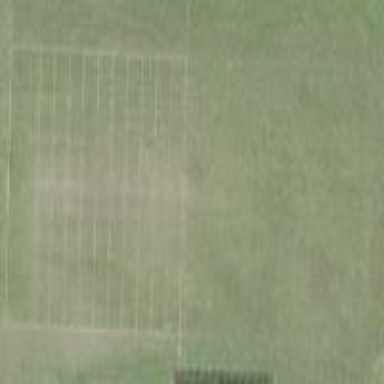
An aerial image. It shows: Soccer pitch for leisure land activities.